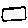
Label: square